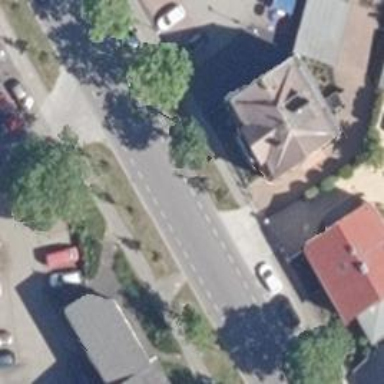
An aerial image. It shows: Primary road with asphalt surface and designated cycle lane.